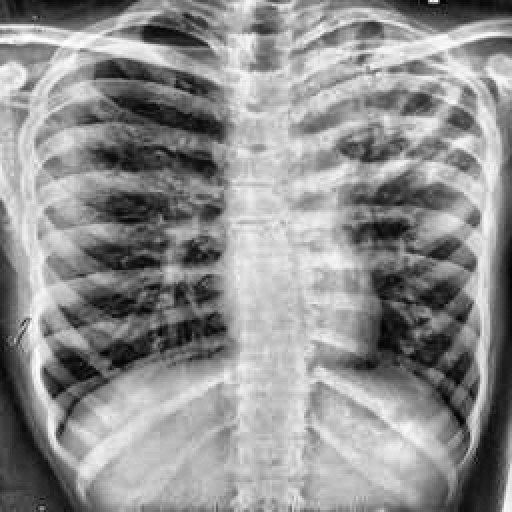
Finding: TUBERCULOSIS